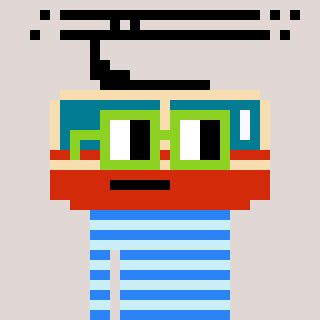
a pixel art character with square light green glasses, a tram wagon-shaped head and a cold-colored body on a warm background